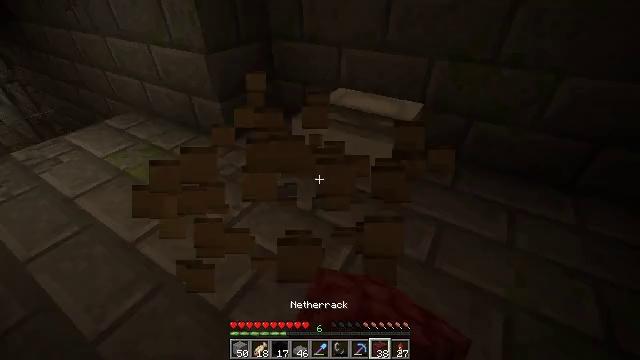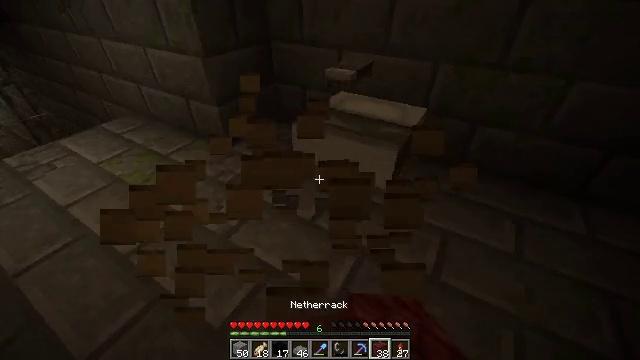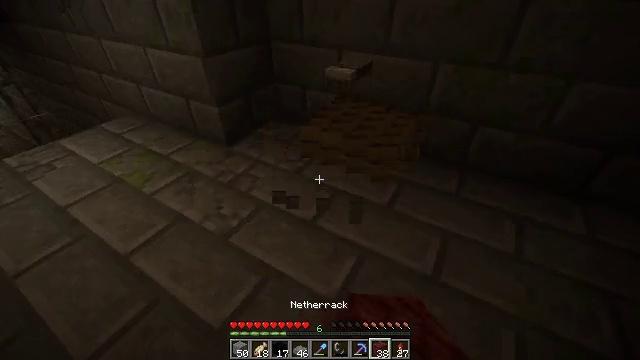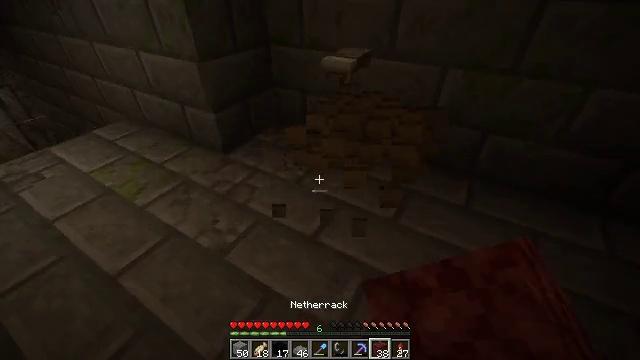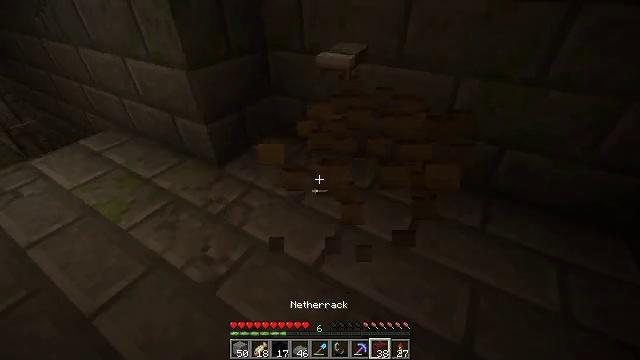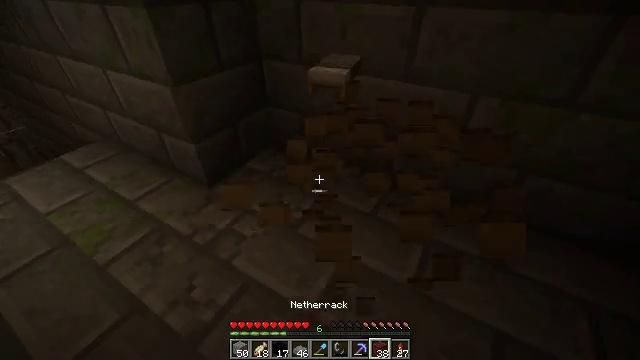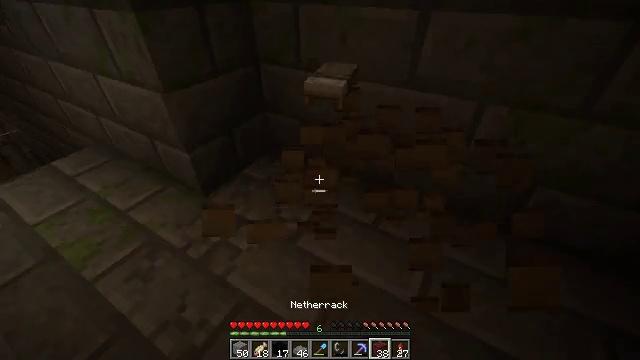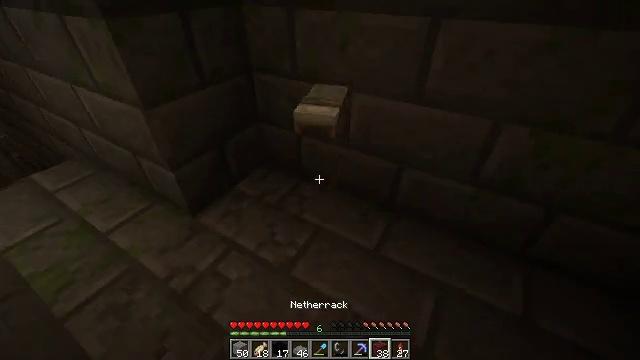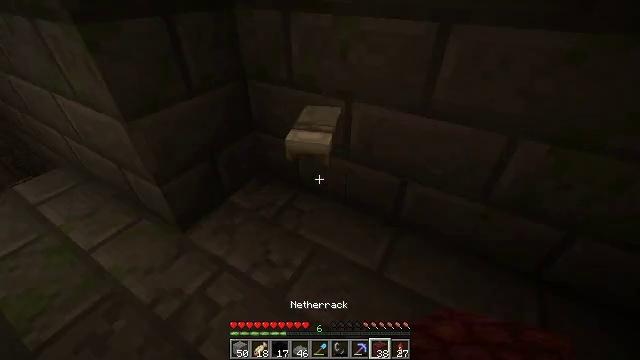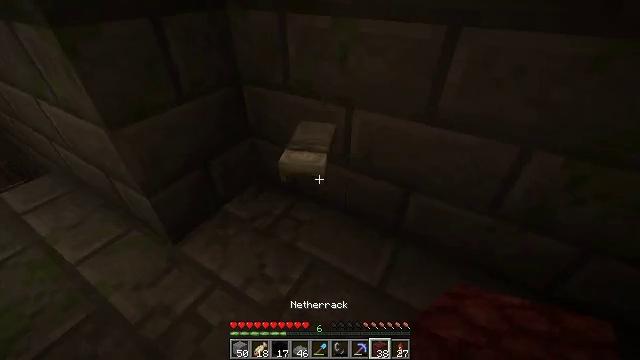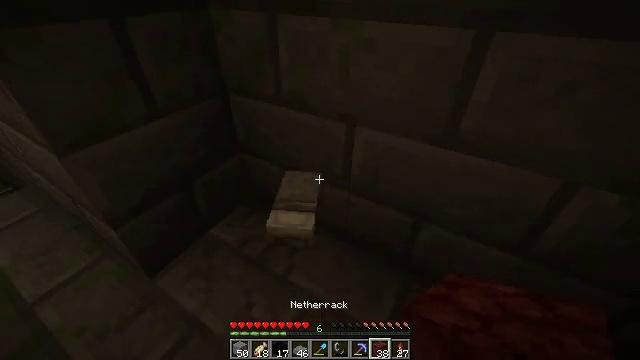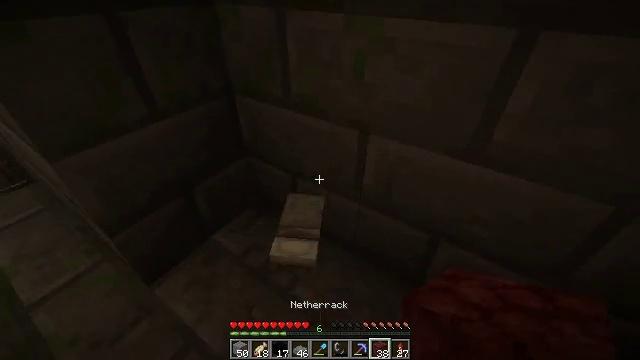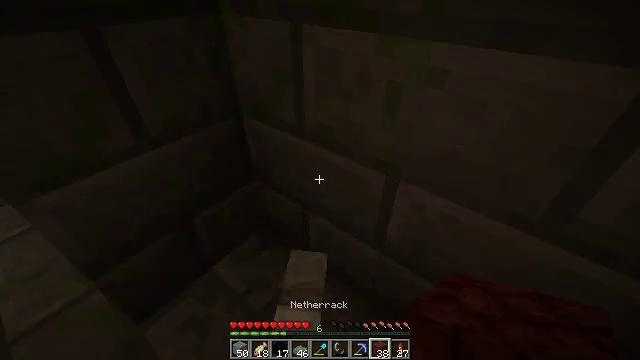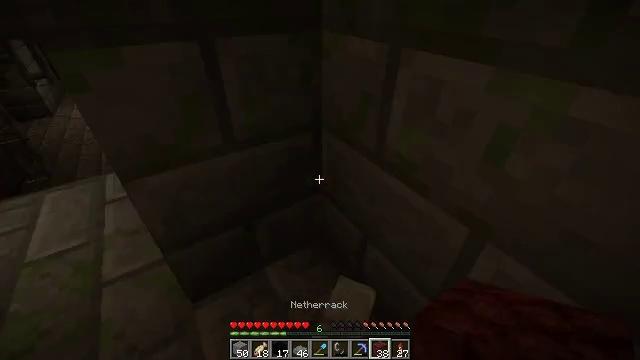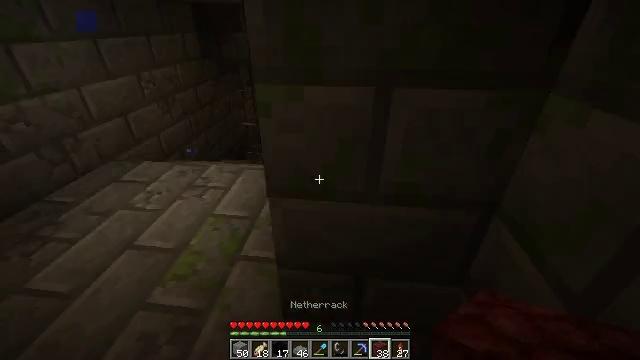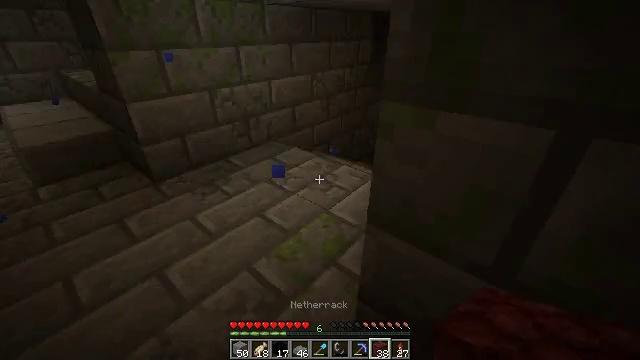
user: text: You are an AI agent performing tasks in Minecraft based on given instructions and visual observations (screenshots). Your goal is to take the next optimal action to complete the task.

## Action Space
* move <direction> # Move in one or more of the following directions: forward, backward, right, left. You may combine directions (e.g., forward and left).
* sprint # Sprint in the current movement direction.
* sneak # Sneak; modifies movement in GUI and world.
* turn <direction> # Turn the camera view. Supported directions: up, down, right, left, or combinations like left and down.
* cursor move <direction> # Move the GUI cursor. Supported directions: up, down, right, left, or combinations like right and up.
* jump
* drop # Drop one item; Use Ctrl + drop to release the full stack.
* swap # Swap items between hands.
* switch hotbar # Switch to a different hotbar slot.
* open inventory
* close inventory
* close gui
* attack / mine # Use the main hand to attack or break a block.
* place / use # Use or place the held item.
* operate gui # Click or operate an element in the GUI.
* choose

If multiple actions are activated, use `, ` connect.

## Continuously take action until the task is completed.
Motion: motion action
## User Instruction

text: Smash the blue concrete to retrieve it.
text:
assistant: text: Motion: move forward, attack / mine
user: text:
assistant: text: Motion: move forward, attack / mine
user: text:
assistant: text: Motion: move forward
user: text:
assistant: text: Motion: move forward
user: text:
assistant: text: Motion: move forward
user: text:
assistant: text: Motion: move forward
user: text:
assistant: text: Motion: move forward
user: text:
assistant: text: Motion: move forward
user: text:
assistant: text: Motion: move forward
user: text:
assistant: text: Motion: move forward
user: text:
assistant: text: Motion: move forward, turn left
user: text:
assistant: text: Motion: move forward, turn left
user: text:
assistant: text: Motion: move forward, turn left and up
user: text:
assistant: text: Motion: move forward, turn left and up
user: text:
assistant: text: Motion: turn left and up
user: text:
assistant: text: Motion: turn left and down
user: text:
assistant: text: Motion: turn left and up
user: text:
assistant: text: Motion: turn up
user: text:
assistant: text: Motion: no_op
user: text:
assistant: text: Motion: no_op
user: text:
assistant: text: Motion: move forward, turn left and down
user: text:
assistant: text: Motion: move forward, turn left and up
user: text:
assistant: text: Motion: move forward, turn left and up
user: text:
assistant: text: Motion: move forward, turn left and up
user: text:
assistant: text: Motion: move forward, turn left and up
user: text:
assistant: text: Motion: move forward, turn left and up
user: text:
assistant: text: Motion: move forward, turn left
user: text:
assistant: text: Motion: move forward, turn left
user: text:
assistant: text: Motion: move forward, turn left
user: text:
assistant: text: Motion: move forward